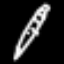
Label: pencil